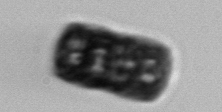
Label: Paralia_sulcata